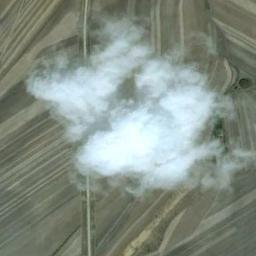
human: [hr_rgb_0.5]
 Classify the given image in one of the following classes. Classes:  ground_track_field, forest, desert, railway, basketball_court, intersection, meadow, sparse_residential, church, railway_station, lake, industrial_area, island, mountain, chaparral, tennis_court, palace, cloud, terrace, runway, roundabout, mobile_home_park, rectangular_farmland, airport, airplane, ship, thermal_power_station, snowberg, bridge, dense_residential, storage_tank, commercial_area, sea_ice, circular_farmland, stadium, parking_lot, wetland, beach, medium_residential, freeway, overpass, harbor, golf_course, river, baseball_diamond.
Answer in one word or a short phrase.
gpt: cloud